Interaction volume radius: 5 \u00c5
Interaction volume height: 15 \u00c5
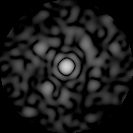
Disorder parameter: 0.822